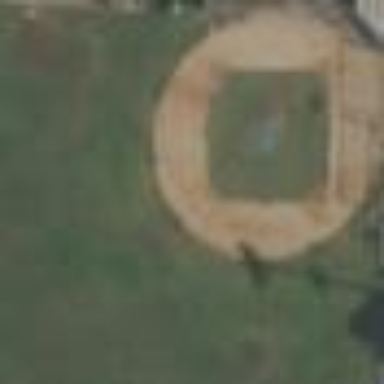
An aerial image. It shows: Baseball pitch for leisure land activities.